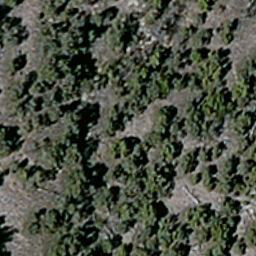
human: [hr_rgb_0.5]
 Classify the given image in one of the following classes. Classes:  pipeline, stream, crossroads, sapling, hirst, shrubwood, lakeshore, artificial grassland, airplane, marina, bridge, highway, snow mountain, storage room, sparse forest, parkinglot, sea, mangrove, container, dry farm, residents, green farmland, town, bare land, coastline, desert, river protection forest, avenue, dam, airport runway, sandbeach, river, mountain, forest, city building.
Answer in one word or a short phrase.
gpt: sparse forest